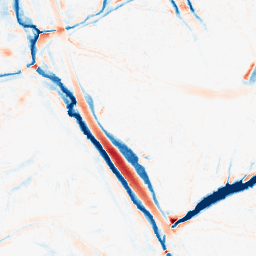
Category: morphological
Decomposition family: tophat_combined
Decomposition parameters: size: 10
Upsampling method: bicubic
Upsampling parameters: scale: 2
Upsampling scale: 2